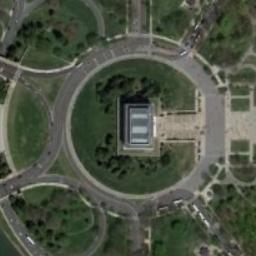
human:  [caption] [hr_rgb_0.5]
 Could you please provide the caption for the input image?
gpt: The roundabout is on the grass next to trees .

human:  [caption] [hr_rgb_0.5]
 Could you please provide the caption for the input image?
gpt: There are lots of trees beside the roundabout .

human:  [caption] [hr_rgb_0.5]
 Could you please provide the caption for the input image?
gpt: There are several moving vehicles on the road at the roundabout, With some trees and a large lawn around the roundabout .

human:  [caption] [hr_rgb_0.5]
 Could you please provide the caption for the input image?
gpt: The roundabout connects some roads and a building is in the middle of the roundabout .

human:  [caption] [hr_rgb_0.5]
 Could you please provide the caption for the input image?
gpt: There are green lawns around the roundabout .